Interaction volume radius: 5 \u00c5
Interaction volume height: 50 \u00c5
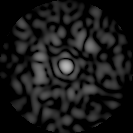
Disorder parameter: 0.8523